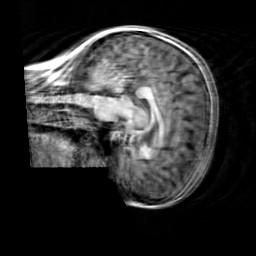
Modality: T1w
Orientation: sagittal
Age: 29
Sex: female
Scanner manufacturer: siemens
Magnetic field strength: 3 T
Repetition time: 2.3 s
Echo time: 0.00303 s